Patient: sex F, age 70
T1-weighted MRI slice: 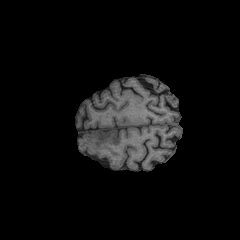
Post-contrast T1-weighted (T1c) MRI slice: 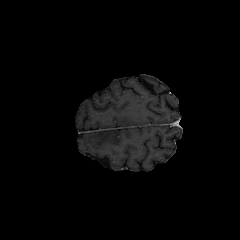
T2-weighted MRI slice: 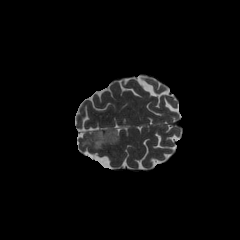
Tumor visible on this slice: yes
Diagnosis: Oligodendroglioma, IDH-mutant, 1p/19q-codeleted
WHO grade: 2